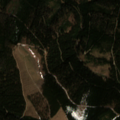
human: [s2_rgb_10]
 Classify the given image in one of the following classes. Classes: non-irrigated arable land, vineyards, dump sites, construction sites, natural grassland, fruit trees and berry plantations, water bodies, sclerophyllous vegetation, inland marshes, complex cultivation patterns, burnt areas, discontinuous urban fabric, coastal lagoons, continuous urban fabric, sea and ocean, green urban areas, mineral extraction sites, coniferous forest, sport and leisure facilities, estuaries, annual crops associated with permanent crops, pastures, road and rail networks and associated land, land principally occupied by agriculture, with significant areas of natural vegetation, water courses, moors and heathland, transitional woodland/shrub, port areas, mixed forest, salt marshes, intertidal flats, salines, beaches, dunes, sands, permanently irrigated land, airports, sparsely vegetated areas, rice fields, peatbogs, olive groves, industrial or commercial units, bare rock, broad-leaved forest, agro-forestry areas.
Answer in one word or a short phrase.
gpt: coniferous forest, natural grassland